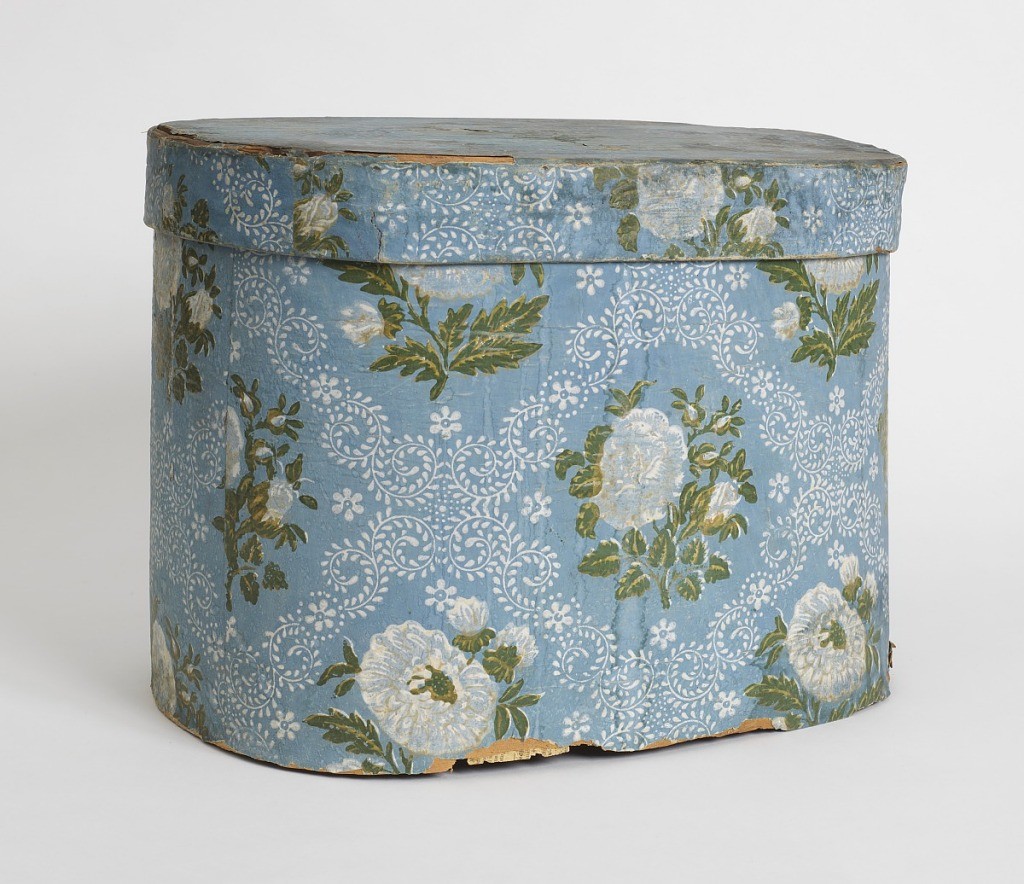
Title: Bandbox
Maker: Hannah Davis, 1784 – 1863
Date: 1843
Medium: Block-printed paper, wood support
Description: Covered with wallpaper of a blue field, with diagonal framework of scrolls in white enclosing squares decorated with roses in pink, white and green.